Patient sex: M
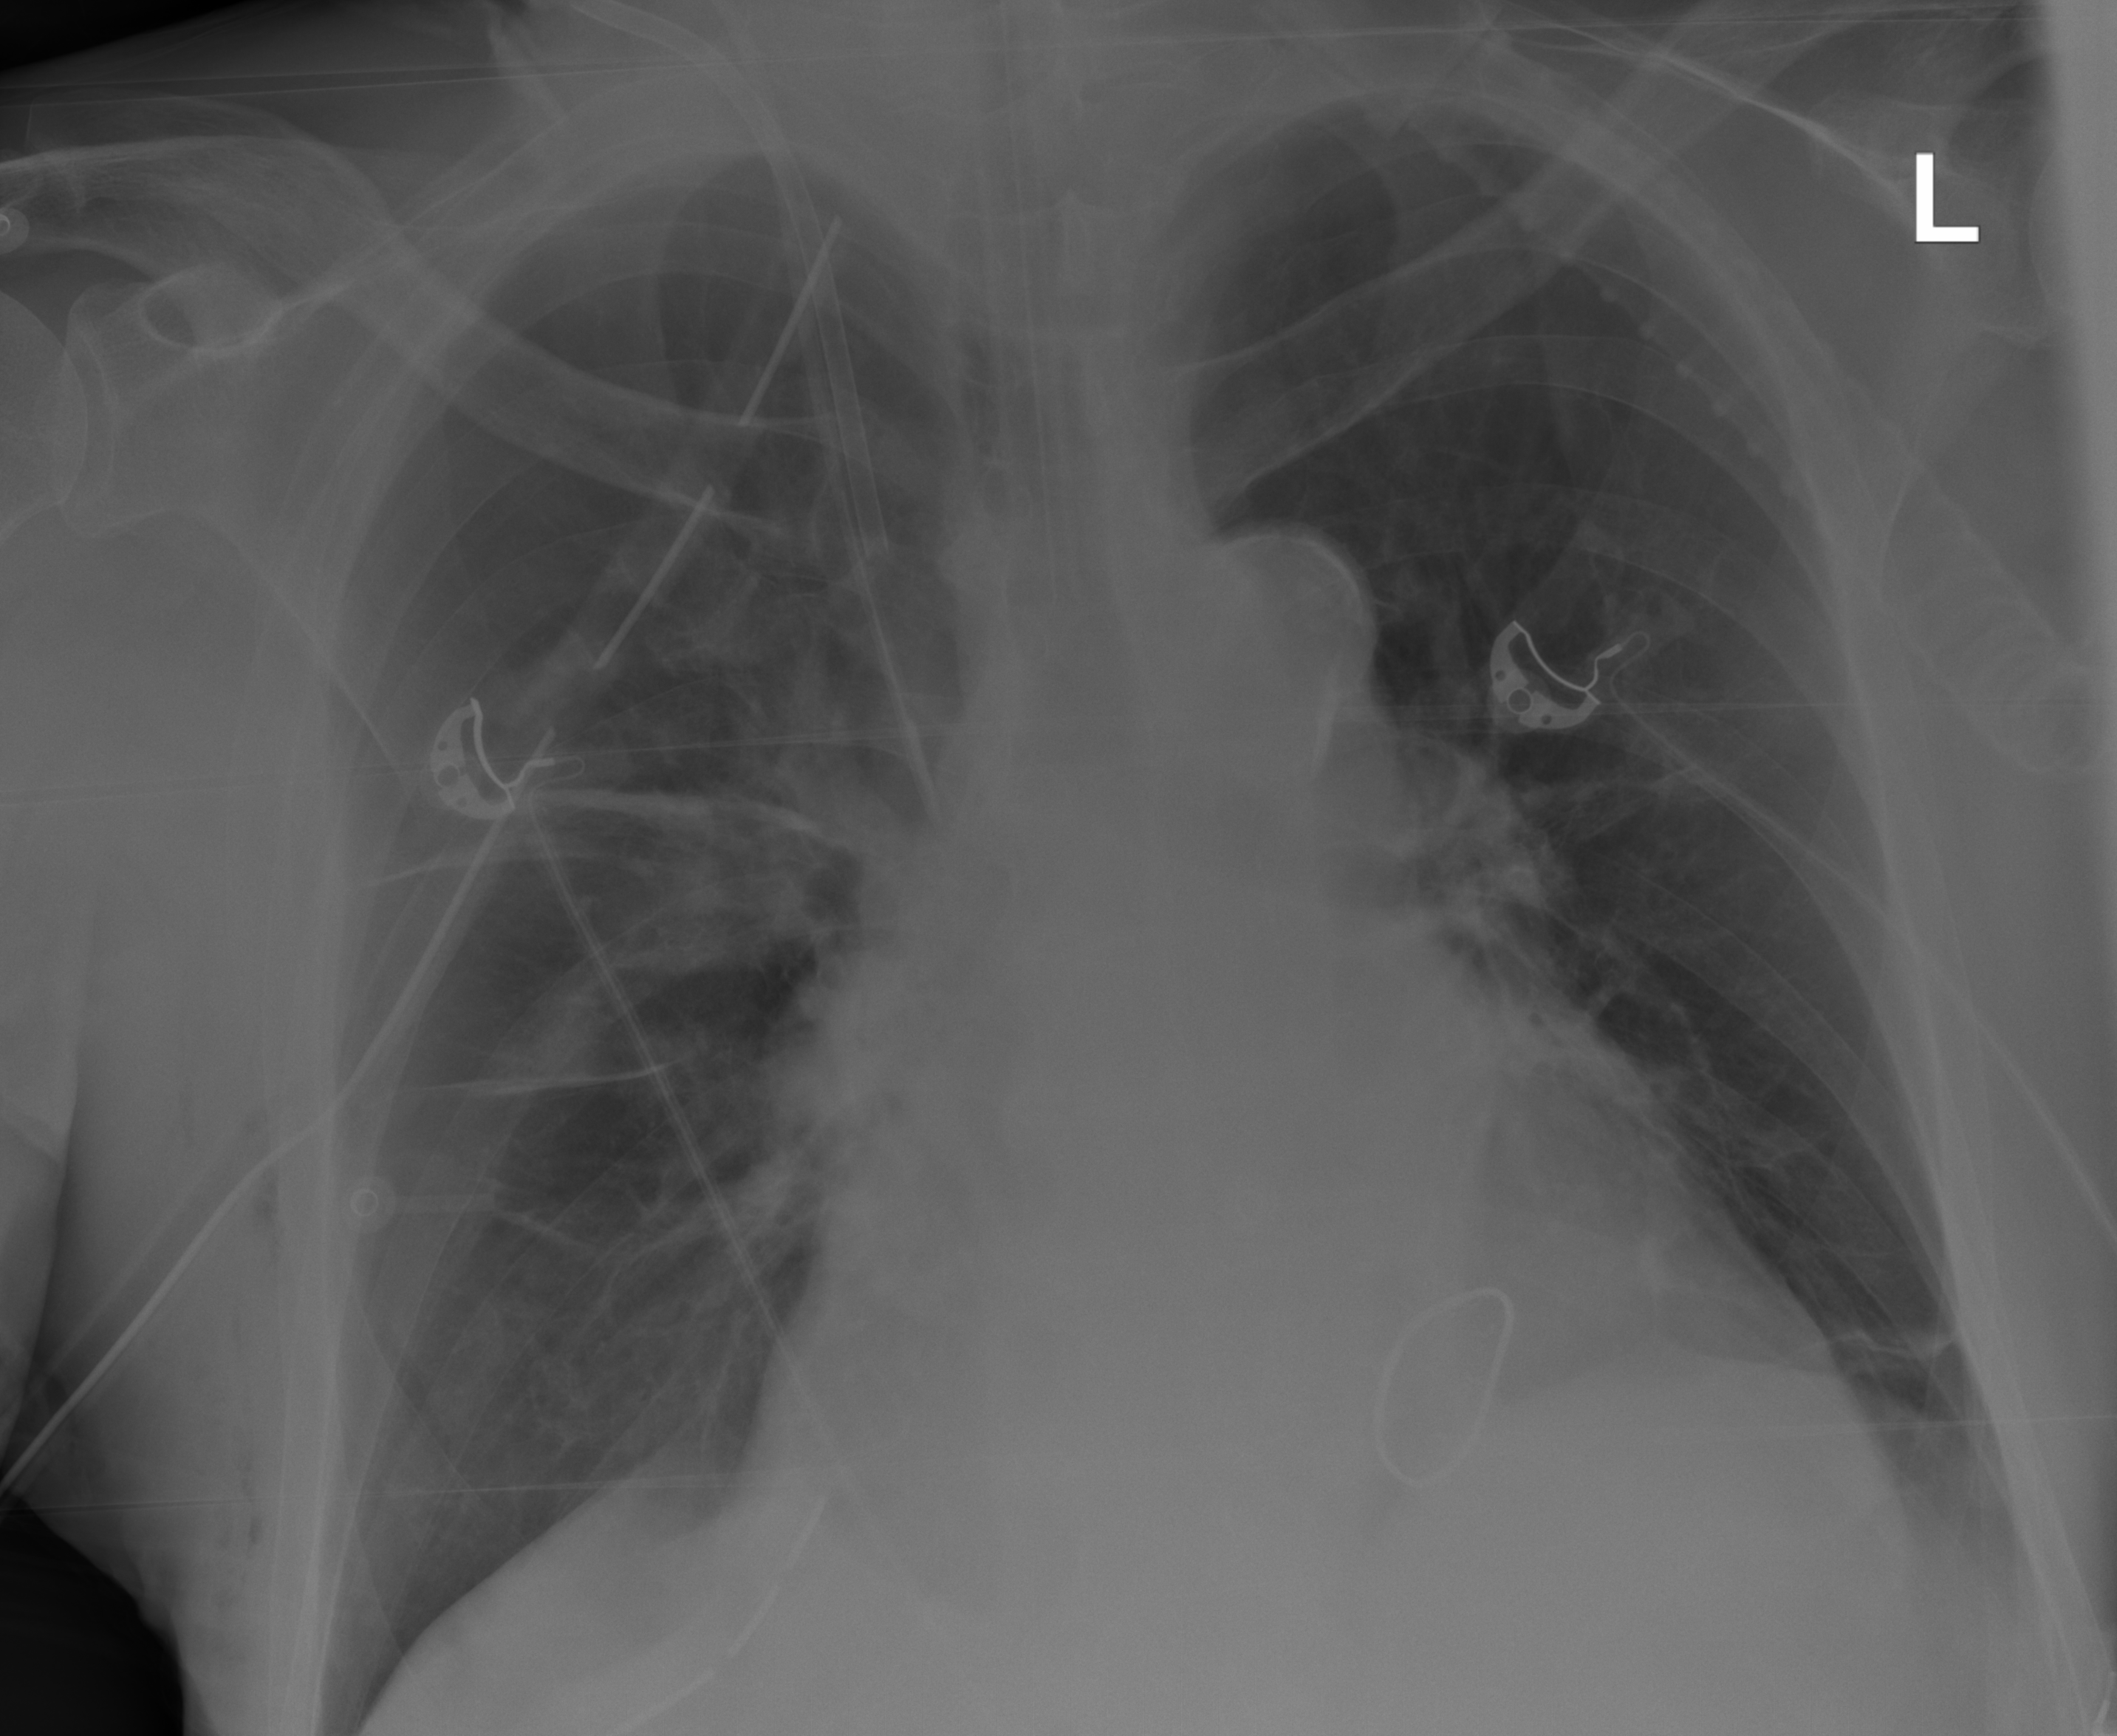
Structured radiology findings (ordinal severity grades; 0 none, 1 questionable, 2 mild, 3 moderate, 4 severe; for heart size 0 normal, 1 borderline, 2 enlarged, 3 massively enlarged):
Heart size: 2
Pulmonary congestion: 0
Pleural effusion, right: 0
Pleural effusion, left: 0
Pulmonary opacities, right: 0
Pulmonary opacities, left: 0
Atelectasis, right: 2
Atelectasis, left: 0